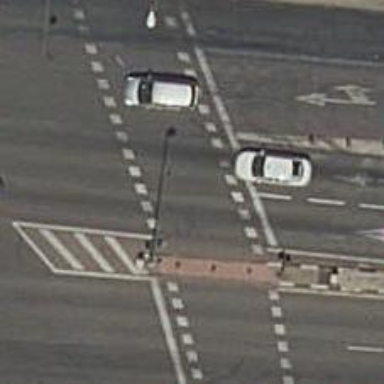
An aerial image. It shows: Road with traffic signals at the crossing.